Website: ulta-beauty
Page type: account-selection
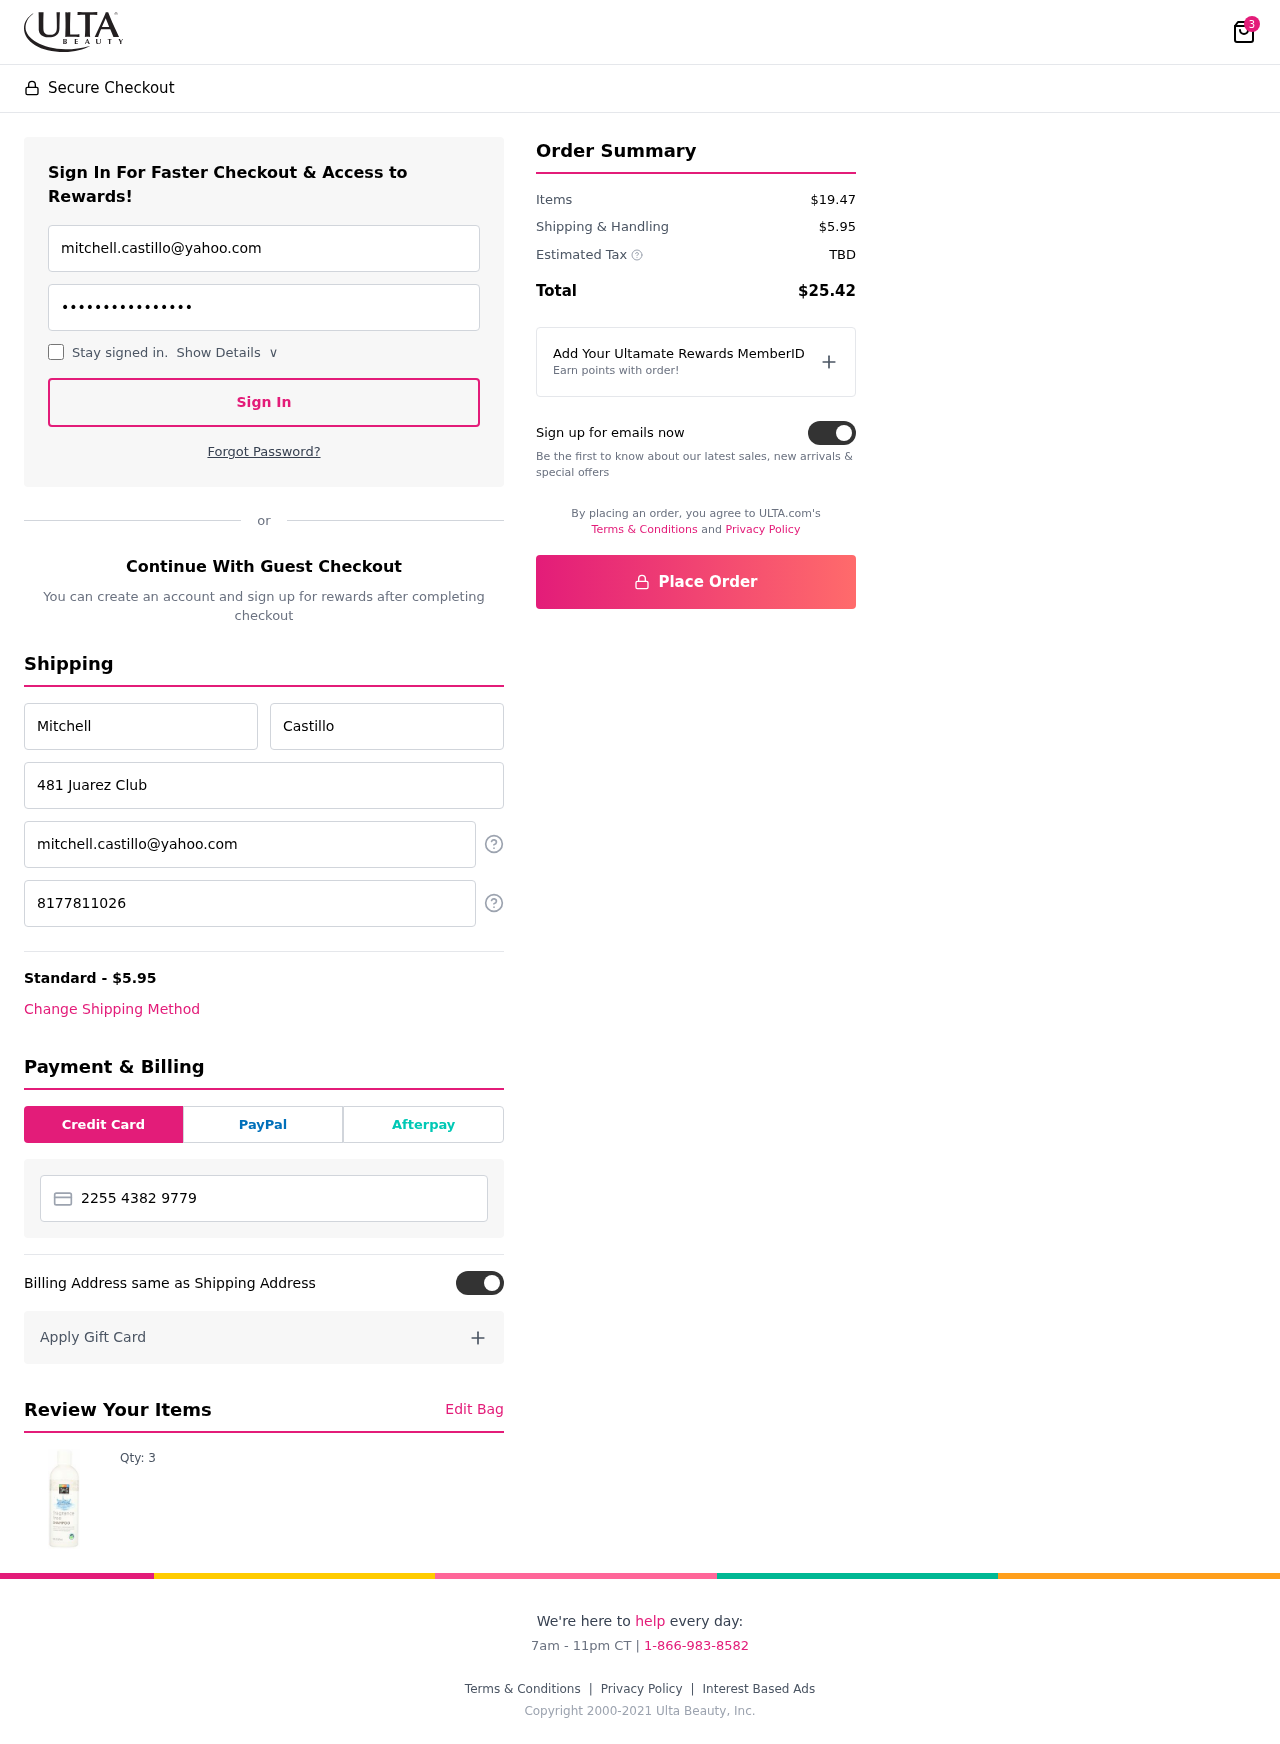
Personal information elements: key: PII_CARD_NUMBER
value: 2255 4382 9779 9116
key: PII_EMAIL
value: mitchell.castillo@yahoo.com
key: PII_EMAIL2
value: mitchell.castillo@yahoo.com
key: PII_FIRSTNAME
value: Mitchell
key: PII_LASTNAME
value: Castillo
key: PII_PHONE
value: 8177811026
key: PII_STREET
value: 481 Juarez Club
Product elements: key: PRODUCT1_QUANTITY
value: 3
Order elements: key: ORDER_NUM_ITEMS
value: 3
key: ORDER_SHIPPING_COST
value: $5.95
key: ORDER_SUBTOTAL
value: $19.47
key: ORDER_TAX
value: TBD
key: ORDER_TOTAL
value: $25.42